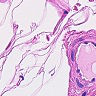
Metastatic tissue present: no